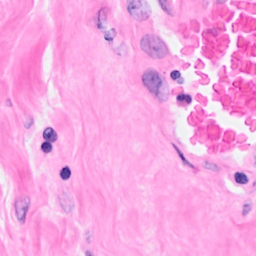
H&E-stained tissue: Breast